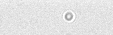
Label: camera_spot